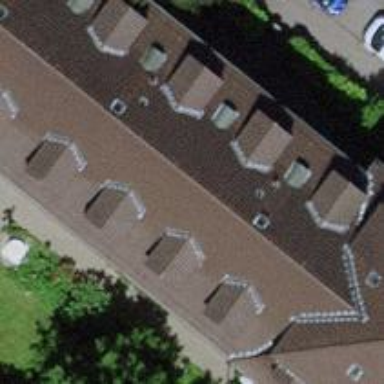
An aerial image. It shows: Building with roof made of roof tiles.